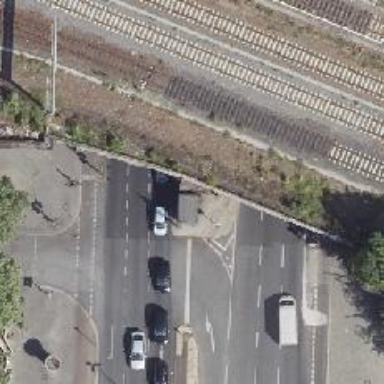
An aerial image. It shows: Entrance to subway station for public transport.